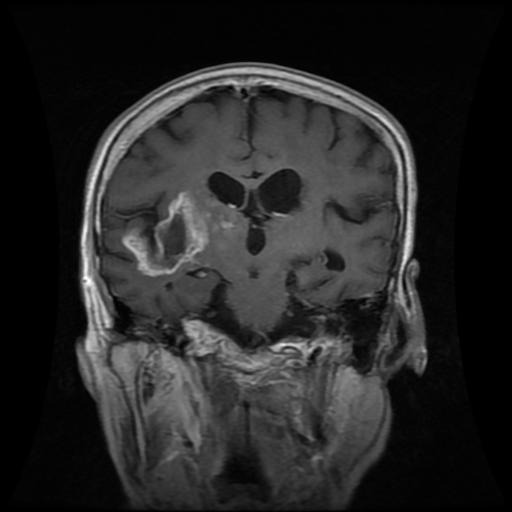
Label: glioma